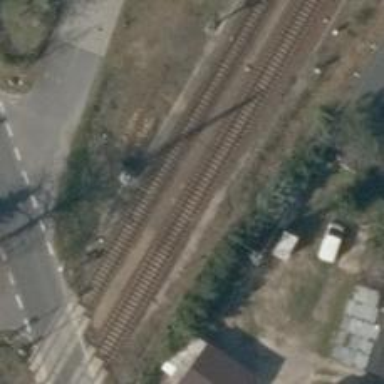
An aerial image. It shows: Rail siding with electrified contact lines for trains.